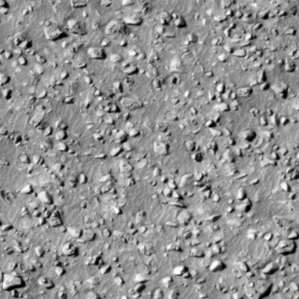
Label: non_frost